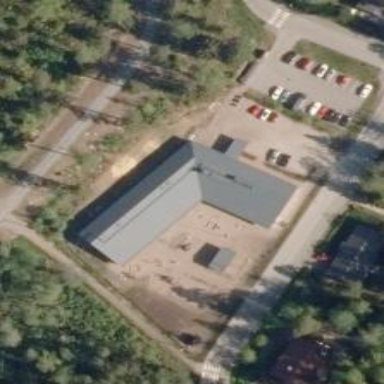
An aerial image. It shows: Kindergarten building.